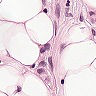
Metastatic tissue present: yes